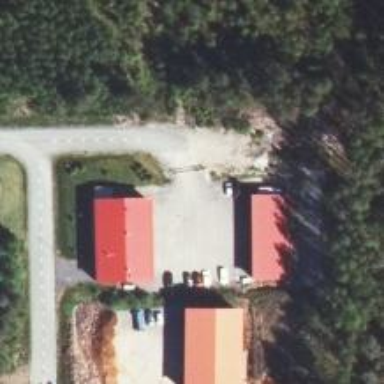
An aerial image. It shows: Industrial driveway.